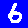
Digit: 6